Question: Count the number of objects in the diagram.
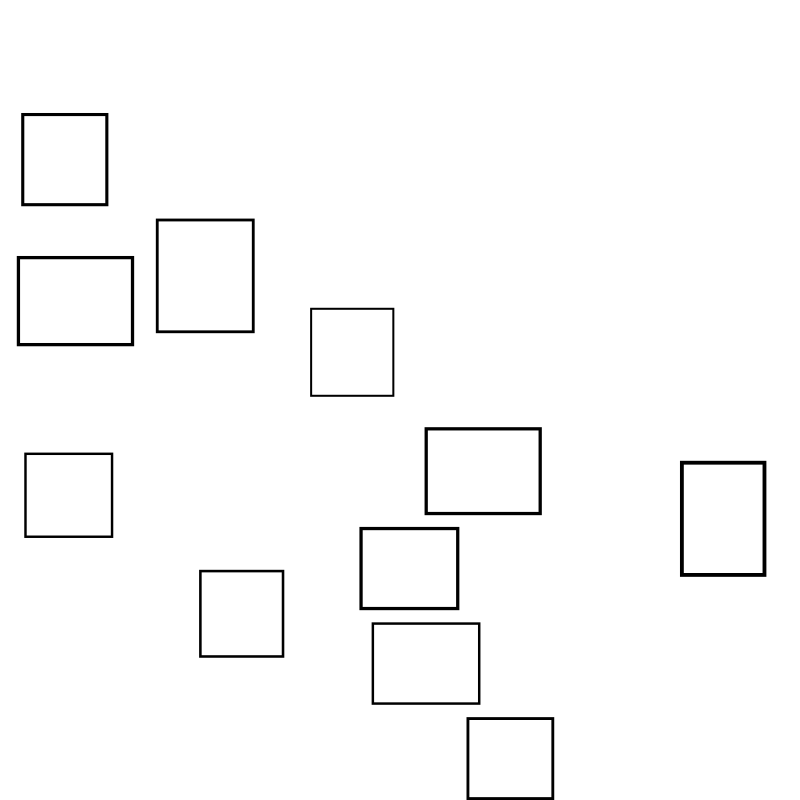
Answer: 11